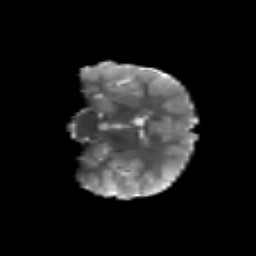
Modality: T2w
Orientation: coronal
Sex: female
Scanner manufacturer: siemens
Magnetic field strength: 3 T
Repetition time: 5 s
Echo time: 0.071 s